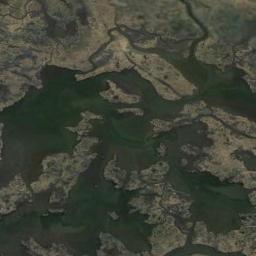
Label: wetland